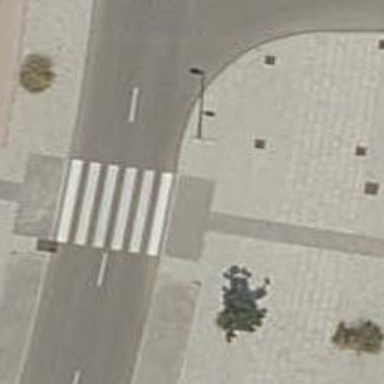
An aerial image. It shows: Uncontrolled road crossing.